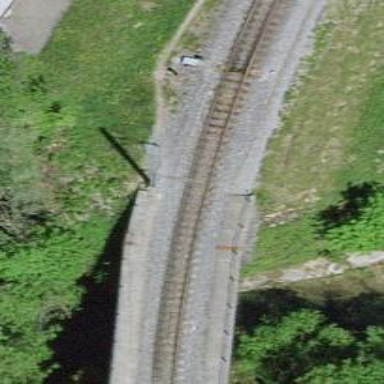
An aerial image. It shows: Narrow gauge railway with electrified contact lines.